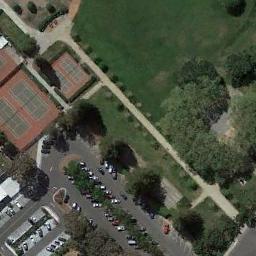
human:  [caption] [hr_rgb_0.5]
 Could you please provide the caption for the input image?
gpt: There are many cars in the parking lot next to the tennis courts .

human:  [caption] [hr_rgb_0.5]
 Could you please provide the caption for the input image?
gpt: The tennis court is on the grass next to some trees and parking lot .

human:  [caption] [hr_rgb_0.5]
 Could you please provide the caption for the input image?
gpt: The tennis court and parking lot are built next to the lawn and some trees .

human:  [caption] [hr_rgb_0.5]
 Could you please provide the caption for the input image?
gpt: The tennis court is on the right side of the road .

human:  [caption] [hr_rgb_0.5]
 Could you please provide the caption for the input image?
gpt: There are some green trees and a green meadow beside the tennis court .